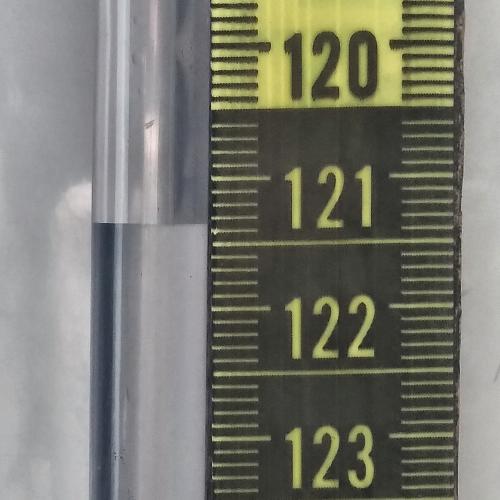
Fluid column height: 121.4 cm